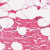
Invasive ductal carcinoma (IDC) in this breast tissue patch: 0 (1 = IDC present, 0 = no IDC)